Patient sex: M
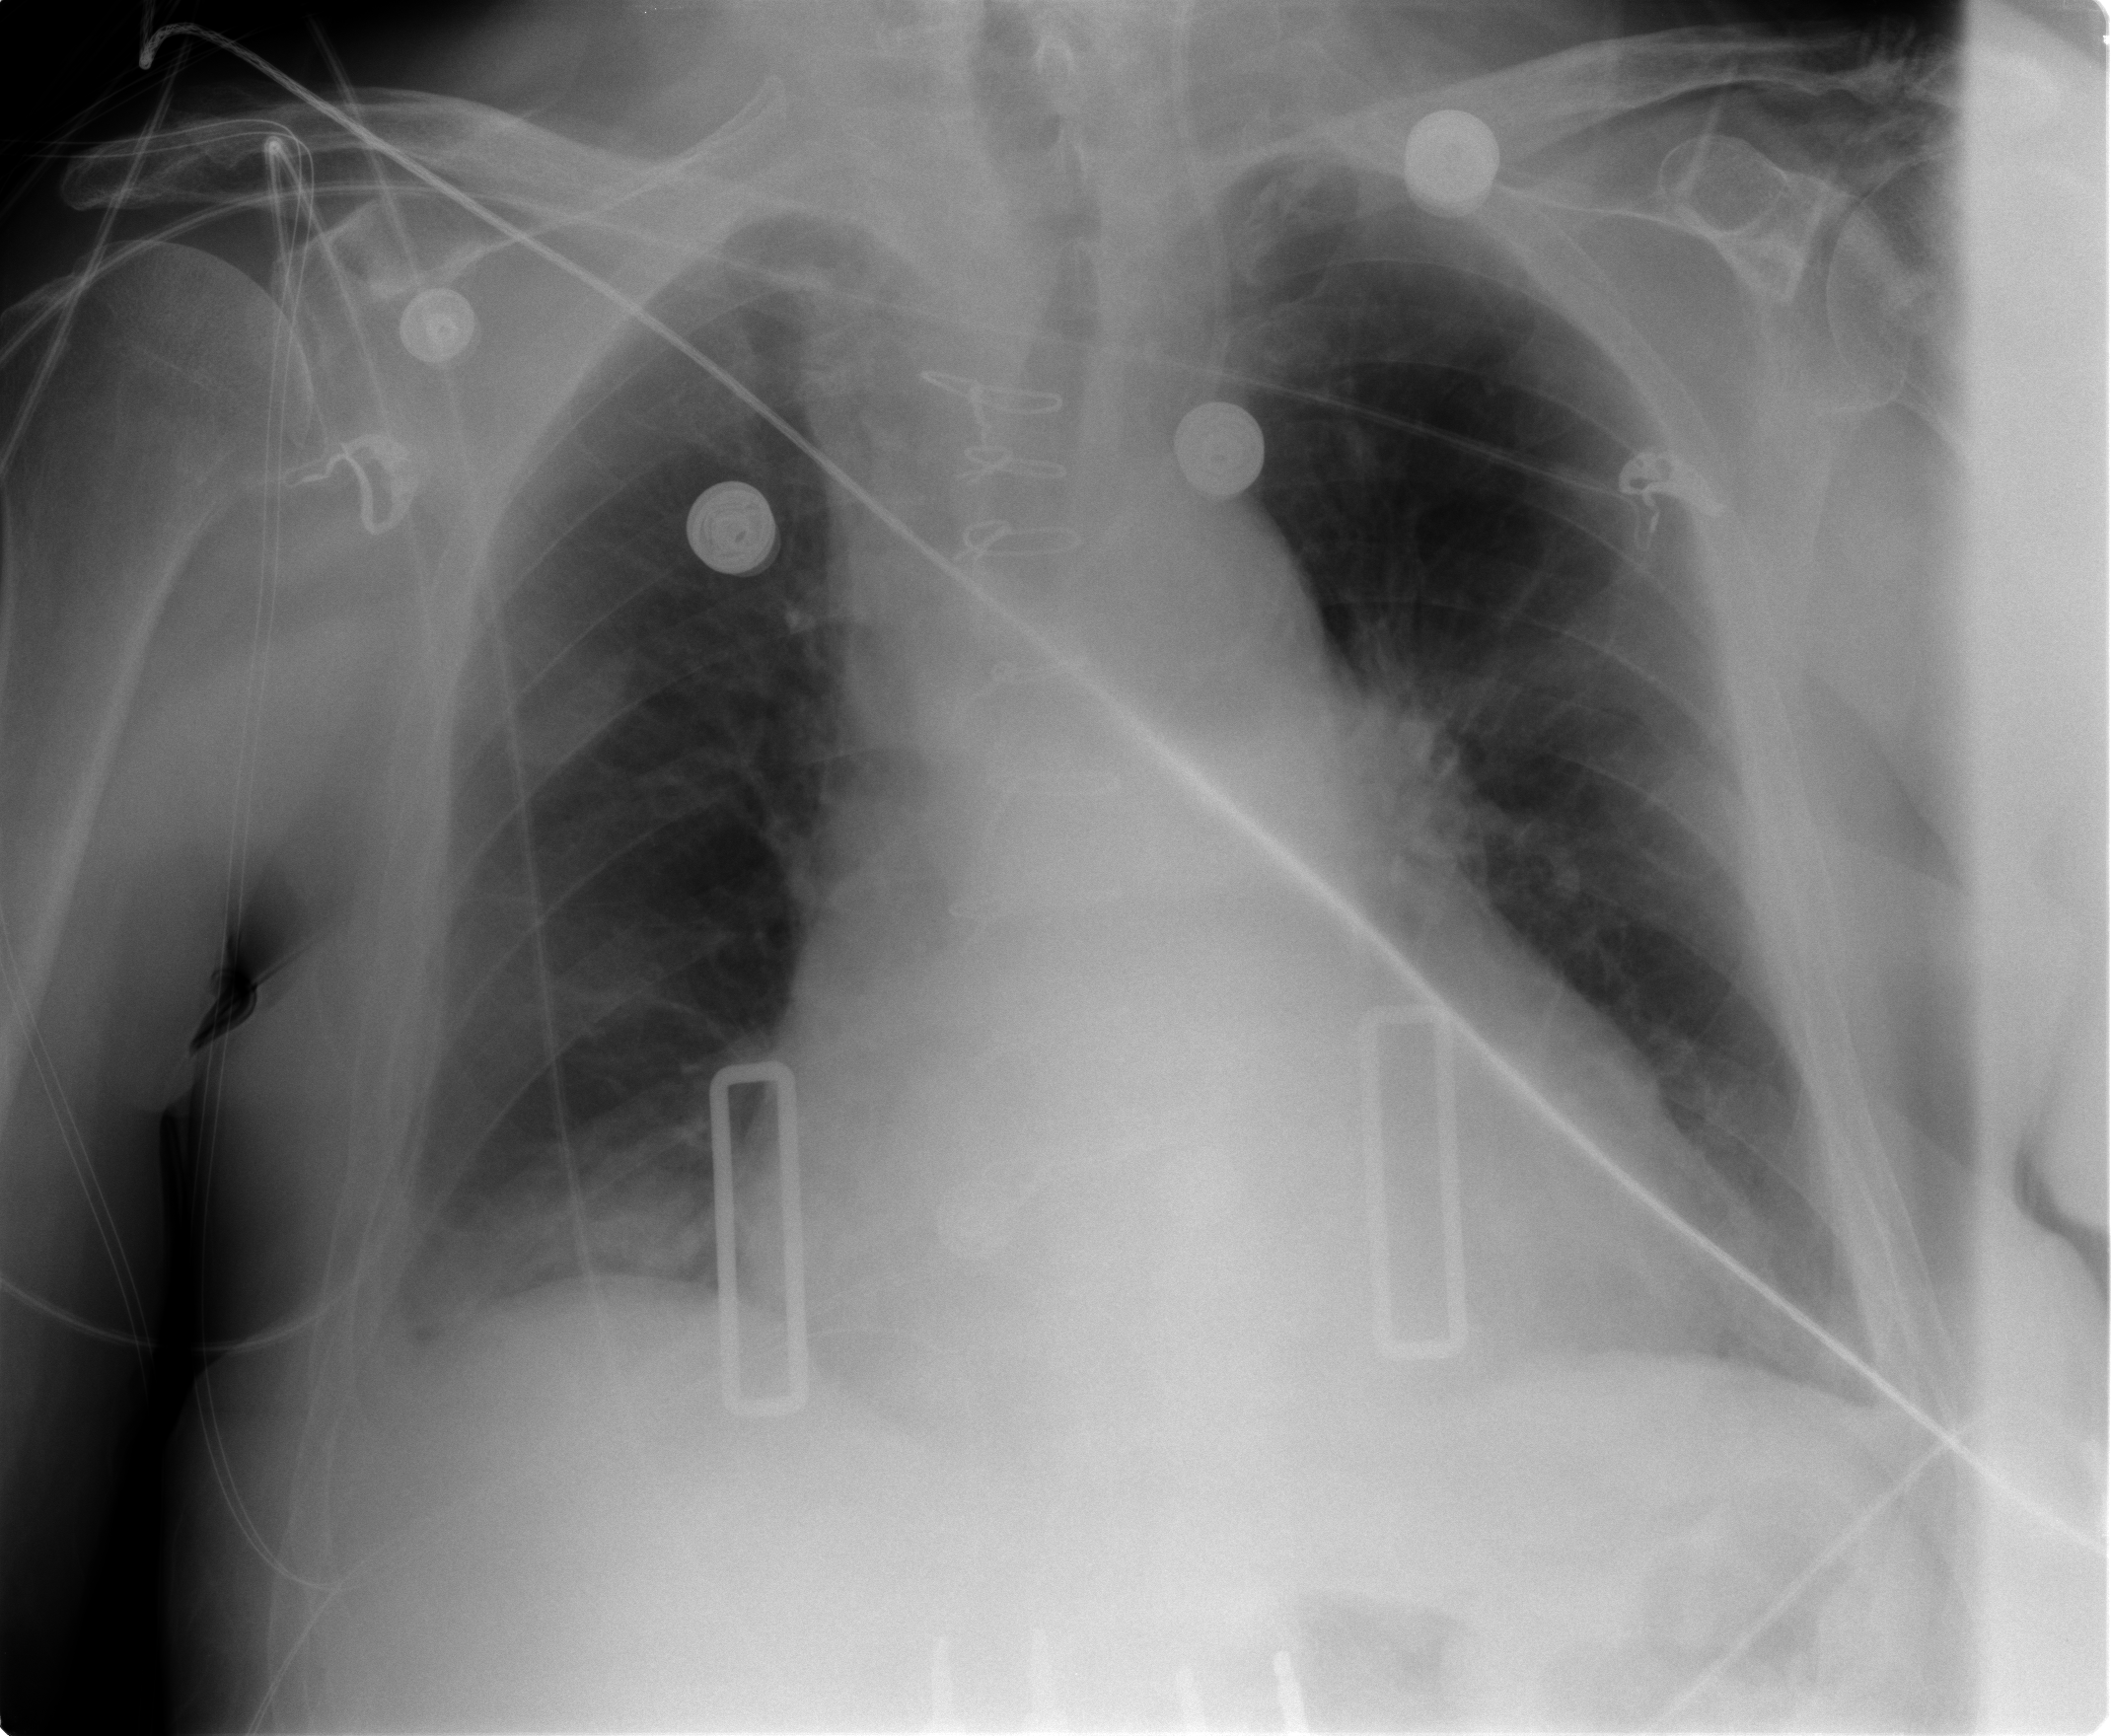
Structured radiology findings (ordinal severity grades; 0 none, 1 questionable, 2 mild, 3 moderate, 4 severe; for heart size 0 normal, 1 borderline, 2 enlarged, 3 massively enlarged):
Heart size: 2
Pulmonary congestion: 0
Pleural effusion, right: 2
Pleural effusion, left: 2
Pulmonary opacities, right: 1
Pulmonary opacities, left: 1
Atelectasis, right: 2
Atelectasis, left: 2